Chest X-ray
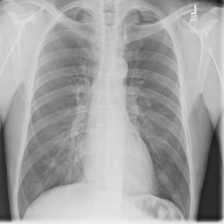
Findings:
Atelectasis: negative
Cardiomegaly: negative
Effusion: negative
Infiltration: negative
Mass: negative
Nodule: negative
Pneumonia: negative
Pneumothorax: negative
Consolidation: negative
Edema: negative
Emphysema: negative
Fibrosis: negative
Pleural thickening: negative
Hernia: negative